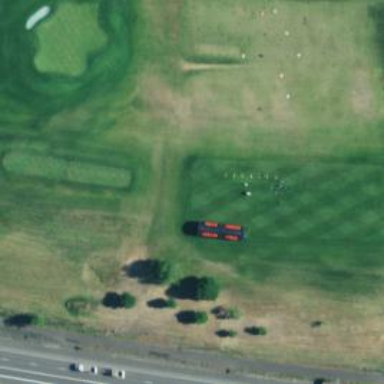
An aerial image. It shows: Grass area designated as golf tee.